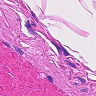
Metastatic tissue present: no